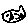
Label: fish